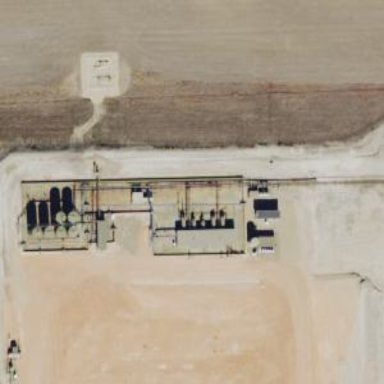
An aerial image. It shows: Storage tank with man-made structure.